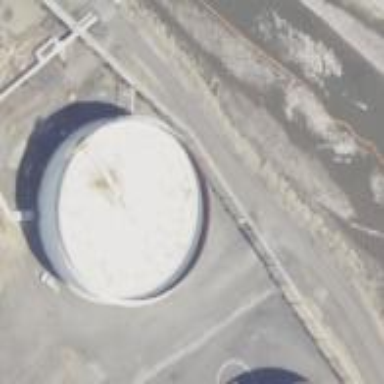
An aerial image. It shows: Storage tank created as man-made structure.